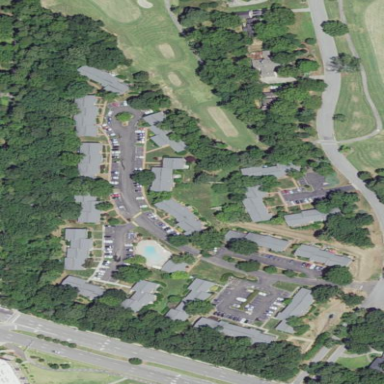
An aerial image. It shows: Residential area within neighborhood.